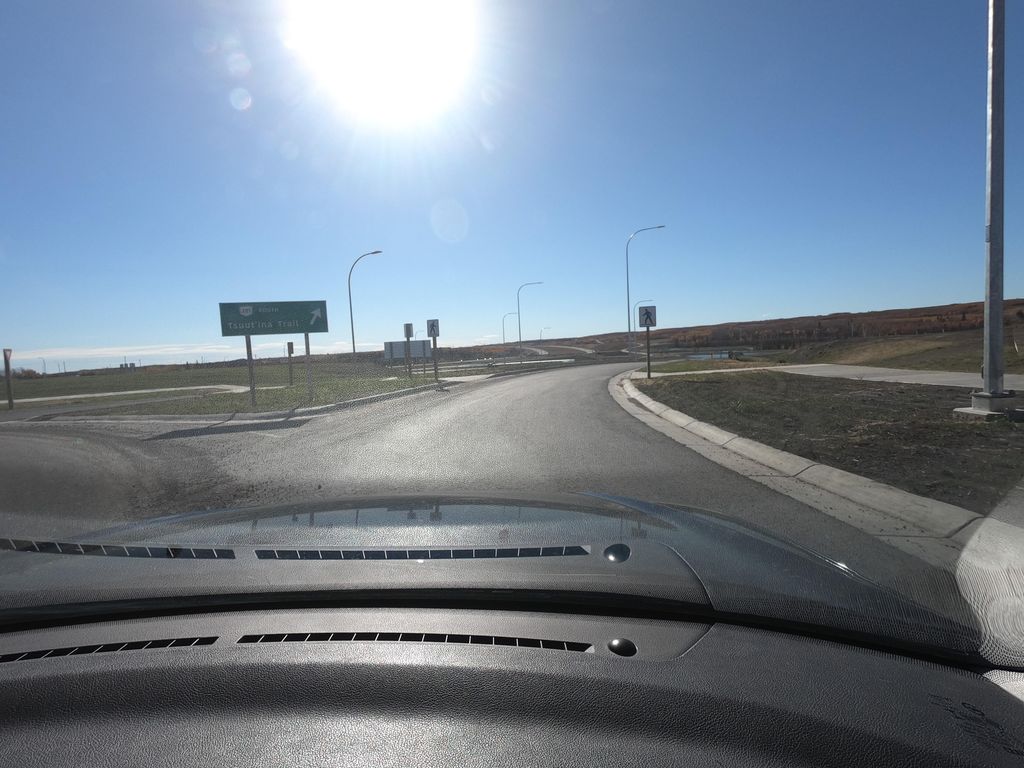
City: calgary